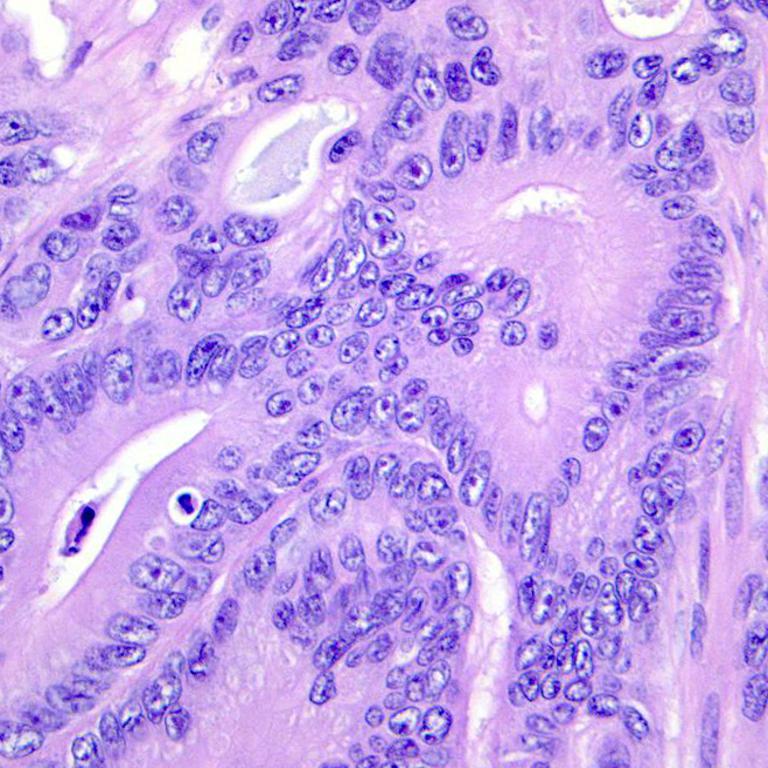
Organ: colon
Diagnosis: adenocarcinomas